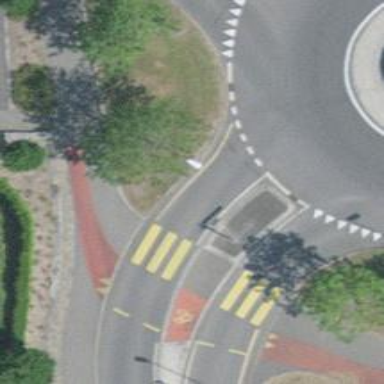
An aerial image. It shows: Uncontrolled zebra crossing with notable zebra markings.